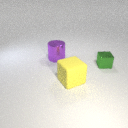
small green metal cube in front of large purple metal cylinder